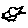
Label: bird